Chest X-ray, PA view. Patient: 48 years old, sex M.
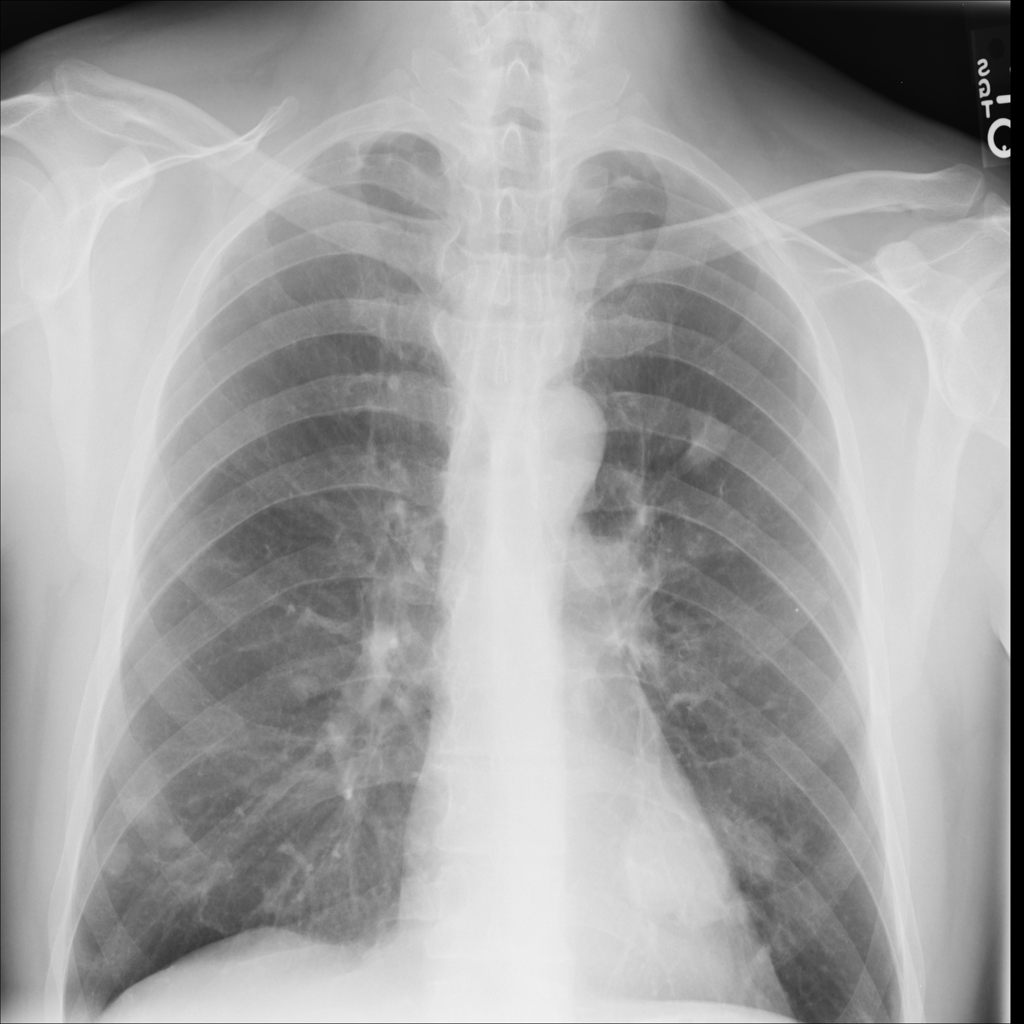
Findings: Mass, Nodule